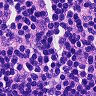
Metastatic tissue present: no